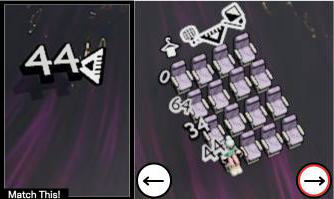
Task: seats
Answer: no